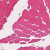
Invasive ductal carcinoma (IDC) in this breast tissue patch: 0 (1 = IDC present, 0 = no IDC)